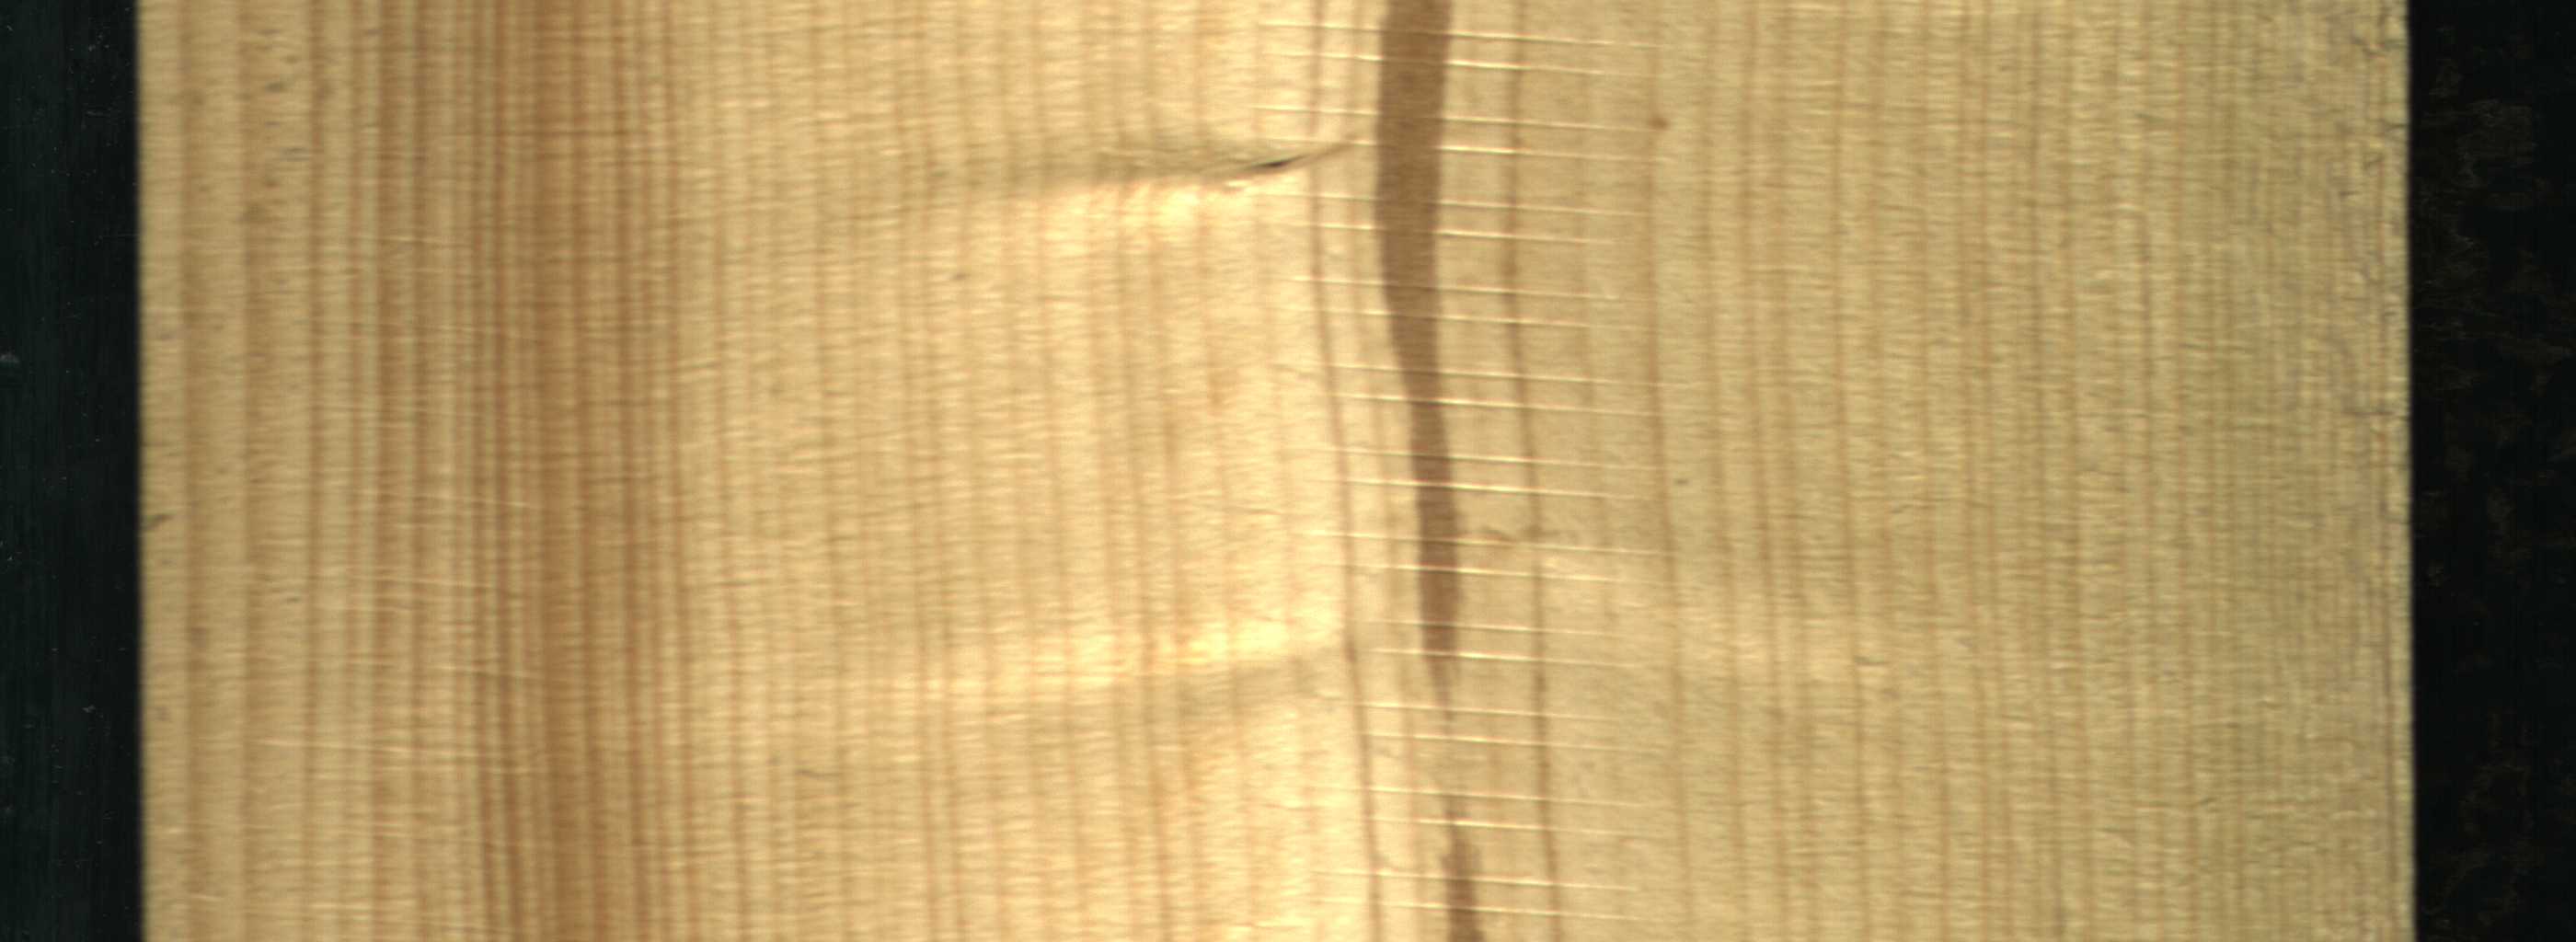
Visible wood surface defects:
Marrow
Marrow
Live_Knot